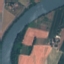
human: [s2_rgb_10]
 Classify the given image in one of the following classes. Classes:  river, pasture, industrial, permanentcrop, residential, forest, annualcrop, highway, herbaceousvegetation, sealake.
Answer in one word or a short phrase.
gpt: River